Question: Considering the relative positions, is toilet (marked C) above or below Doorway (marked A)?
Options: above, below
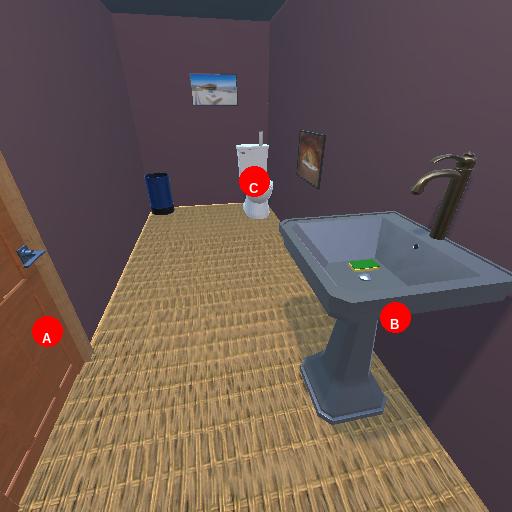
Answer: above